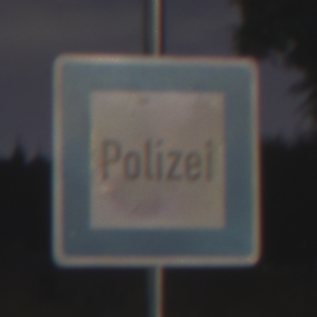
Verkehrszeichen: Polizei
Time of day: Night
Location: Outdoor (Suburban)
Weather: PartlyCloudy
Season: NotSpecified
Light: Artificial